Question: I am new to wp development while installing. windows mobile sdk i am getting an error "This computer does not support windows phone emulator which requires the 64 bit edition of windows 8.1 pro and a computer that supports Hiper-V" as shown in the below screen shot....
I am using windows 8.1 pro 64 bit operating system and dual core second generation processor and 4 gb ram.

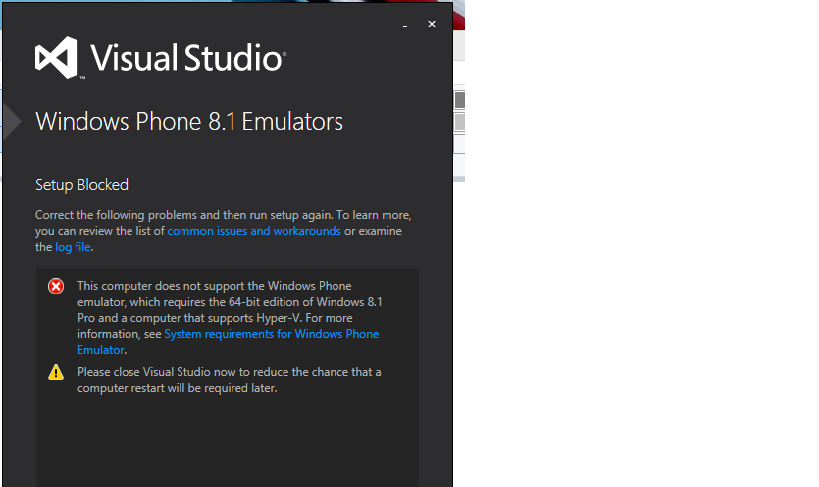
Answer: For Windows phone emulator installation should requires SLAT support for the machine
See the requirements for WP 8
<URL>
Check whether your system has SLAT support using the below software
<URL>
If your machine is SLAT enabled make sure the Hyper-V settings in "Windows Features" as below: